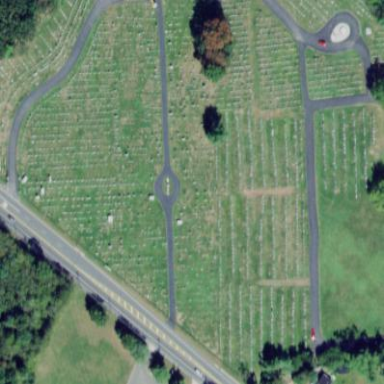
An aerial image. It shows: Cemetery.